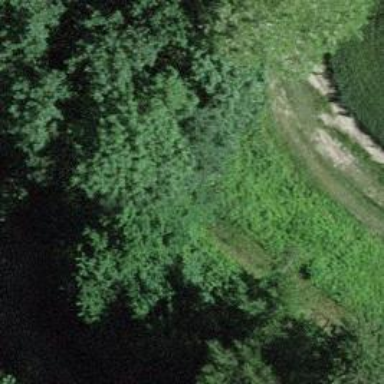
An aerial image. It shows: Grass path.